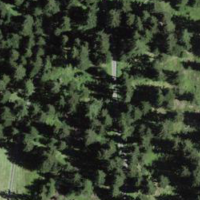
EUNIS habitat code: 43
Species observed at this site:
Moneses uniflora